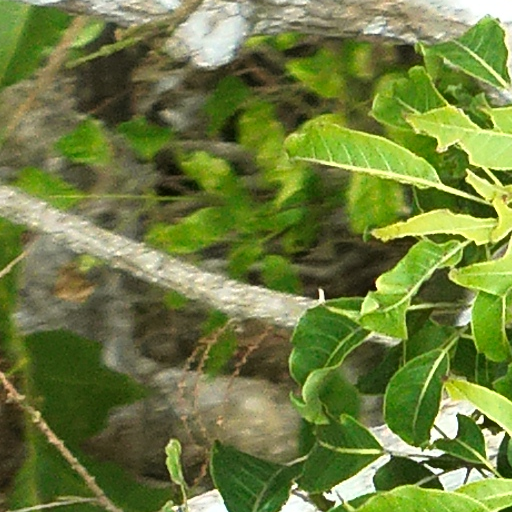
Species: Handroanthus guayacan
GBIF accepted scientific name: Handroanthus guayacan
Crown area (m\u00b2): 163.379